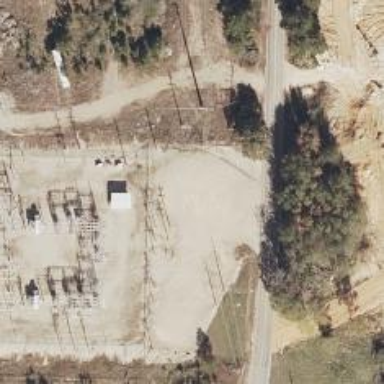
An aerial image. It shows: Distribution level power substation enclosed by fence.